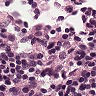
Metastatic tissue present: no